Question: It seems that there should be a very easy solution to this but I cannot find it and it's killing me ...
All I wanna do is to add a refresh button (or image, or whatever) to the 'Header' of a 'PanaromaItem' in a 'Panorama', so pressing it reloads the data. (look at the image below)

I tried overriding the 'PanoramaItem.Header':
'''
<phone:PanoramaItem.Header>
<Grid>
<TextBlock Text="first item" />
<Image source="blah" HorizontalAlignment="Right" />
</Grid>
</phone:PanoramaItem.Header>
'''
and I tried using 'Grid', 'StackPanel', 'ViewPanel' and every other layout controller that I knew and couldn't achieve this unless I set a constant 'width'.
Any idea?
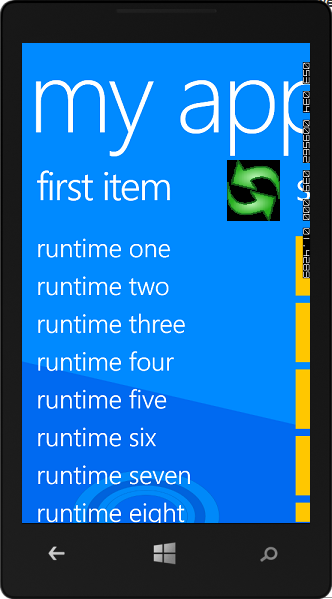
Answer: Might as well answer this one correctly, just incase someone needs it.
You need to override the PanoramaItemStyle and set the Header ContentControl to Stretch.
'''
HorizontalContentAlignment="Stretch" HorizontalAlignment="Stretch"
'''
That way when you apply the template it will cover the whole width. Here is the full Override Style Template.
---
'''
<phone:PhoneApplicationPage.Resources>
<Style x:Key="Chubs_PanoramaItemStyle" TargetType="phone:PanoramaItem">
<Setter Property="HorizontalContentAlignment" Value="Stretch"/>
<Setter Property="VerticalContentAlignment" Value="Stretch"/>
<Setter Property="Template">
<Setter.Value>
<ControlTemplate TargetType="phone:PanoramaItem">
<Grid Background="{TemplateBinding Background}" Margin="12,0,0,0">
<Grid.RowDefinitions>
<RowDefinition Height="auto"/>
<RowDefinition Height="*"/>
</Grid.RowDefinitions>
<ContentControl x:Name="header" CharacterSpacing="-35" ContentTemplate="{TemplateBinding HeaderTemplate}" Content="{TemplateBinding Header}" FontSize="66" FontFamily="{StaticResource PhoneFontFamilySemiLight}" Margin="12,-2,0,38" HorizontalContentAlignment="Stretch">
<ContentControl.RenderTransform>
<TranslateTransform x:Name="headerTransform"/>
</ContentControl.RenderTransform>
</ContentControl>
<ContentPresenter Content="{TemplateBinding Content}" HorizontalAlignment="{TemplateBinding HorizontalContentAlignment}" Margin="{TemplateBinding Padding}" Grid.Row="1" VerticalAlignment="{TemplateBinding VerticalContentAlignment}"/>
</Grid>
</ControlTemplate>
</Setter.Value>
</Setter>
</Style>
</phone:PhoneApplicationPage.Resources>
'''
---
Now apply that style to the PanoramaItem like so
'''
<phone:PanoramaItem Style="{StaticResource Chubs_PanoramaItemStyle}">
<phone:PanoramaItem.Header>
<Grid>
<TextBlock Text="header1"/>
<Image Source="/Assets/ApplicationIcon.png" Stretch="None" HorizontalAlignment="Right">
</Grid>
</phone:PanoramaItem.Header>
</phone:PanoramaItem>
'''
---
And Screenshot of the results: